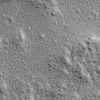
Atmospheric dust classification: not_dusty